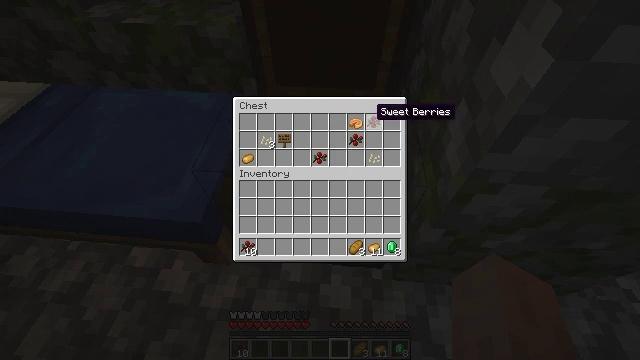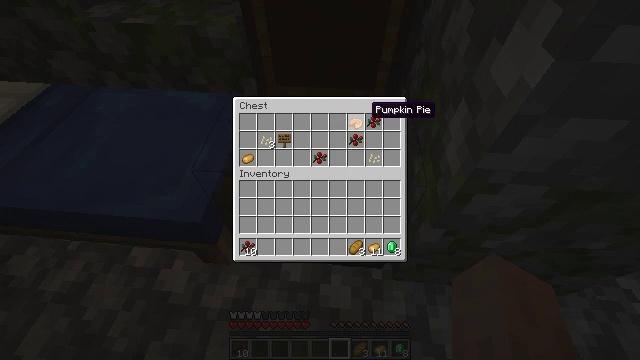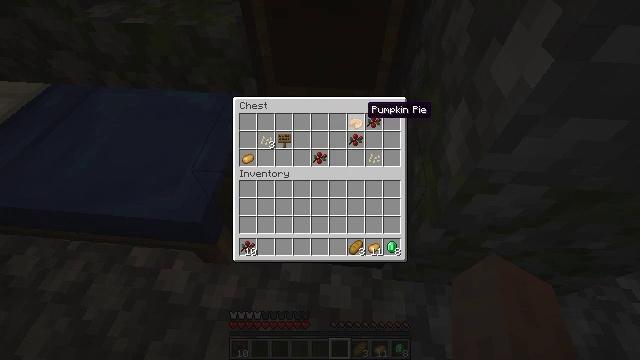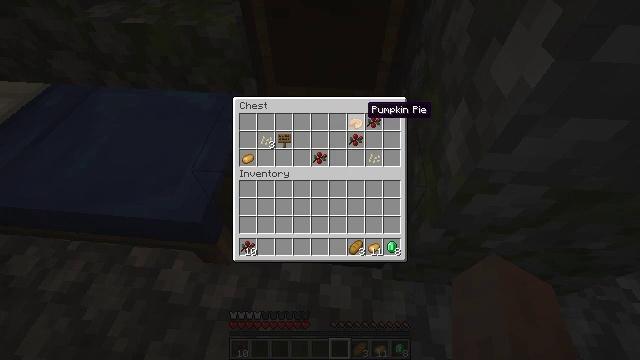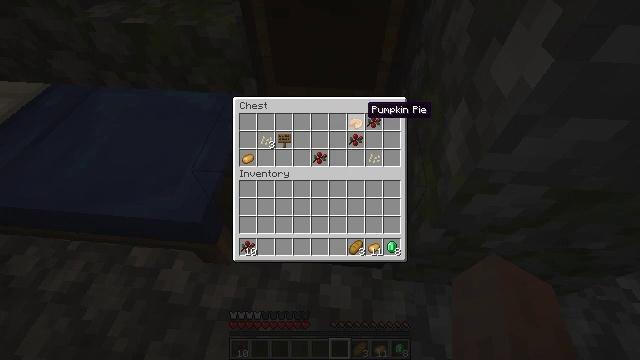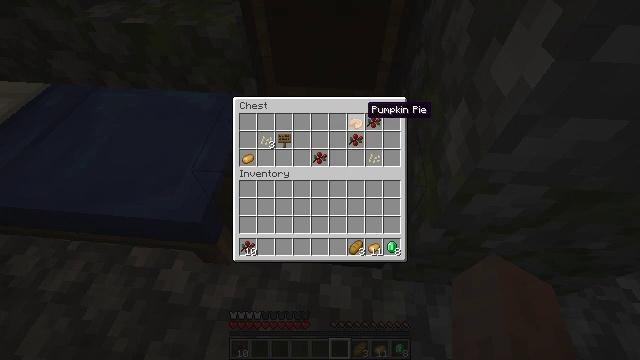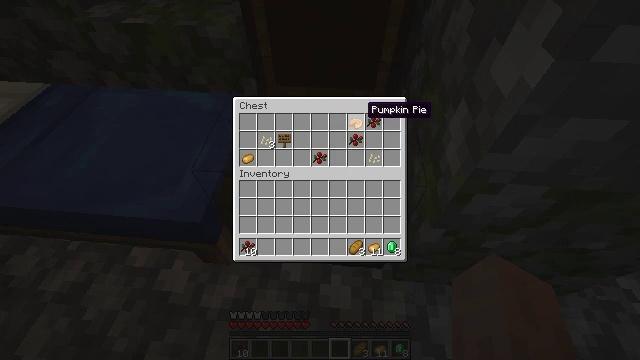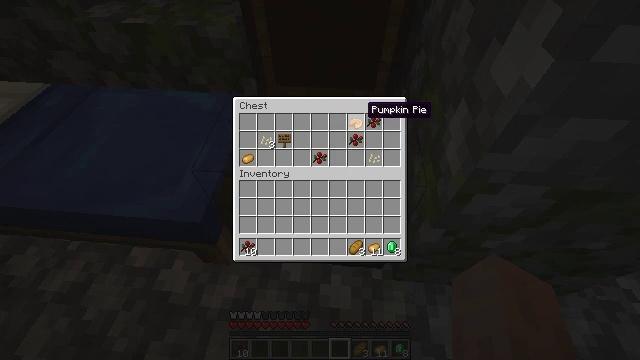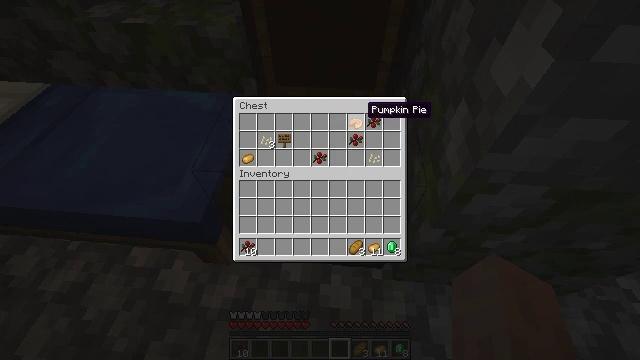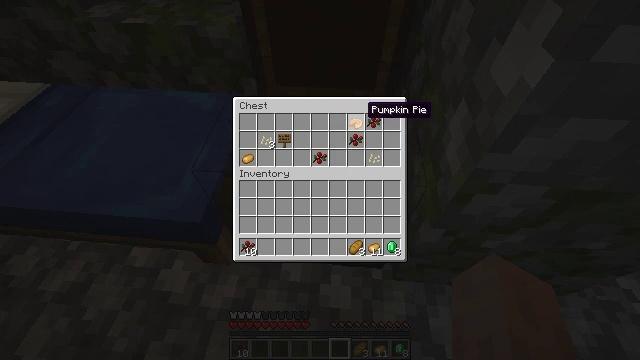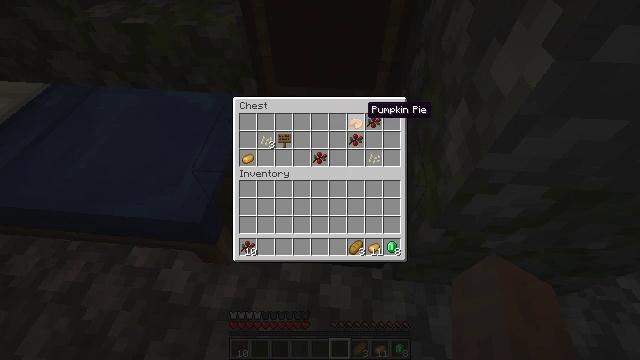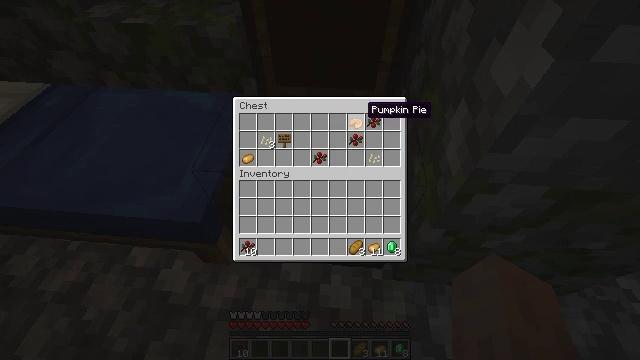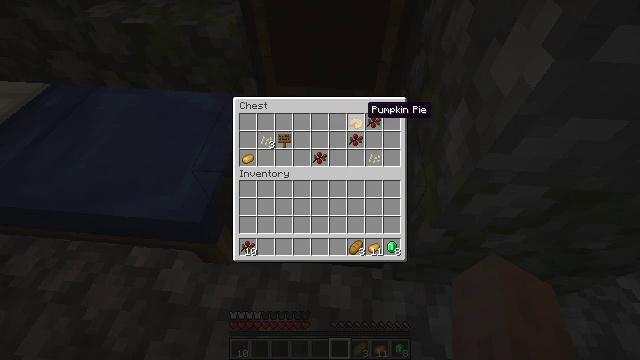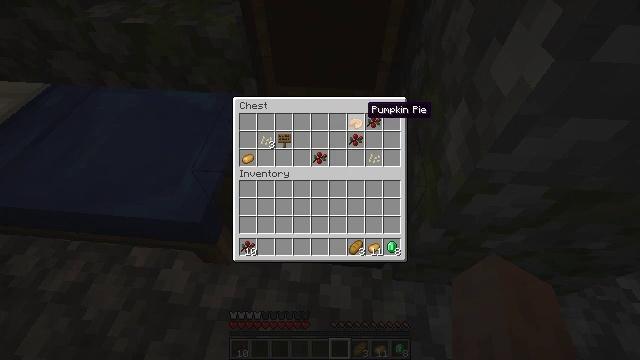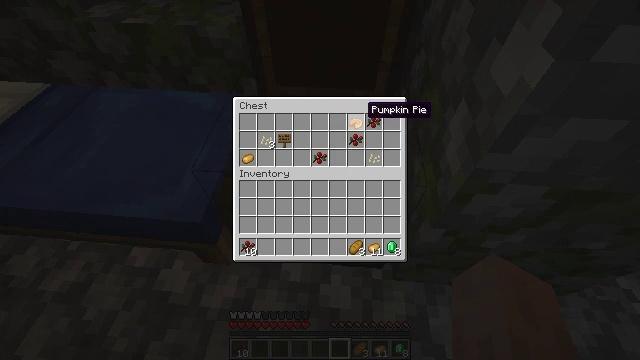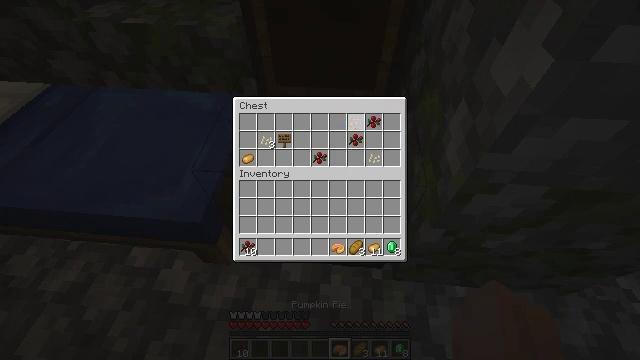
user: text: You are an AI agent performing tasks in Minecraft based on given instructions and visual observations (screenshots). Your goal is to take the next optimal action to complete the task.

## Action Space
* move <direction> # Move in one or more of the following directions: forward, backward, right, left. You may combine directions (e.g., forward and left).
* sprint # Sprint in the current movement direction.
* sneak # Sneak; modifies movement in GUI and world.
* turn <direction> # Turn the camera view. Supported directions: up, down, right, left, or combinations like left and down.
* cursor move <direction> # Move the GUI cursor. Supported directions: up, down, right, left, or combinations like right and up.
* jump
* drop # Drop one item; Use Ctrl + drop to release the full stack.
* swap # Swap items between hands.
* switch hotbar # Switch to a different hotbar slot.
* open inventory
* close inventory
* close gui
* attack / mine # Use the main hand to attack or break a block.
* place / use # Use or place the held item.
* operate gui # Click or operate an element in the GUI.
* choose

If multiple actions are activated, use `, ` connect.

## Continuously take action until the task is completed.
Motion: motion action
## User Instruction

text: Pick up the purple carpet from the ground.
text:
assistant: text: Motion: sneak
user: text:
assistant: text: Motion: sneak
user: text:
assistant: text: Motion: sneak
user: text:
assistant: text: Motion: sneak
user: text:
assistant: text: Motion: sneak
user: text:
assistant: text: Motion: sneak
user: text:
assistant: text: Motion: sneak
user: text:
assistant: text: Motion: sneak
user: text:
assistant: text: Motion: sneak
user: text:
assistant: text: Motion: sneak
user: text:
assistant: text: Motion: sneak
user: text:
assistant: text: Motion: sneak
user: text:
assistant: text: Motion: sneak
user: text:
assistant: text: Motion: sneak
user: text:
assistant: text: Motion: sneak, operate gui
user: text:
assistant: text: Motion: sneak, operate gui
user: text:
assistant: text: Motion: sneak, operate gui
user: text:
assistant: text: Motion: sneak
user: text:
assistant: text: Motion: sneak
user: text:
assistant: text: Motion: sneak
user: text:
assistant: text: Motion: sneak
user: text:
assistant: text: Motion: sneak
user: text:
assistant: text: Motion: sneak, operate gui
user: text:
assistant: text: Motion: sneak, operate gui
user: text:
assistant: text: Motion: sneak, operate gui
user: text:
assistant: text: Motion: sneak
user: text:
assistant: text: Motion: sneak, cursor move left and down
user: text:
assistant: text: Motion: sneak
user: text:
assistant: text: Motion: sneak
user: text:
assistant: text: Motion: sneak, operate gui